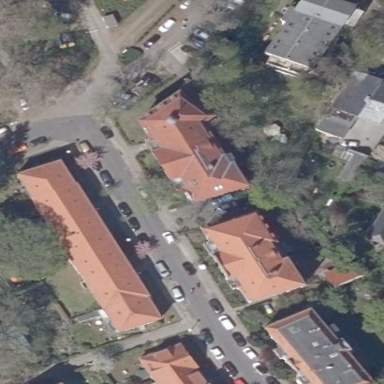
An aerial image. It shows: Residential building with hipped roof made of red roof tiles.